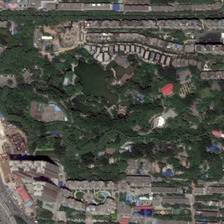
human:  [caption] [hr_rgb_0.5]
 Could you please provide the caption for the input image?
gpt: many buildings are around a park with many green trees and a pond .

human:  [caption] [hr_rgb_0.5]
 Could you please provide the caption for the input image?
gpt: two islands in the lake surrounded by green trees .

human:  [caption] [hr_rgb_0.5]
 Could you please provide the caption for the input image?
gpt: a house is on the island and a ferris wheel is in the park .

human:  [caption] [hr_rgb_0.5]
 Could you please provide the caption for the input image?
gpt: many buildings are around a park with many green trees and a pond .

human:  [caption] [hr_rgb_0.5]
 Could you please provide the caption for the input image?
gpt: two islands in the lake surrounded by green trees .